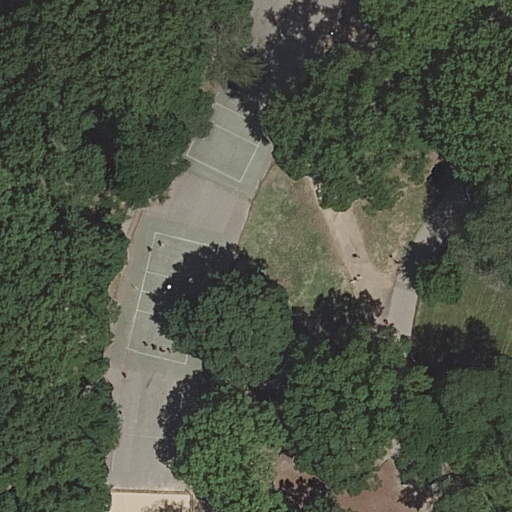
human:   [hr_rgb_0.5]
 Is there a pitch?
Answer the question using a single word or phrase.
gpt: yes

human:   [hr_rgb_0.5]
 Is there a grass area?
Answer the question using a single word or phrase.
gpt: yes

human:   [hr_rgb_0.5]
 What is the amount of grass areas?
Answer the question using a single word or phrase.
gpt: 1

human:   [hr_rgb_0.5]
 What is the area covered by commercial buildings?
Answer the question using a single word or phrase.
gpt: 0m2

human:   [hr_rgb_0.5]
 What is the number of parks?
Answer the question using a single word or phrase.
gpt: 1

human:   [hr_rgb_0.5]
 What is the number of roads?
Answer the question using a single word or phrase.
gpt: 3

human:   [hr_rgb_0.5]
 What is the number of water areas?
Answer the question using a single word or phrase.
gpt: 0

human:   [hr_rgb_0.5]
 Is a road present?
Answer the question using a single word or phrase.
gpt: yes

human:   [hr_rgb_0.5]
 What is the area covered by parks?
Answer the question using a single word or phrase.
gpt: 10627m2

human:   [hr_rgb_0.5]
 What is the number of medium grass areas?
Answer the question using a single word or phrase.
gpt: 0

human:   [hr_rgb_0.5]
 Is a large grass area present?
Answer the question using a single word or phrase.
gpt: yes

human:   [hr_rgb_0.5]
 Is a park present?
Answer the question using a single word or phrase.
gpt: yes

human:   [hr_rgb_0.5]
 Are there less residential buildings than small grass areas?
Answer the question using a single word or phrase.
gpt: no

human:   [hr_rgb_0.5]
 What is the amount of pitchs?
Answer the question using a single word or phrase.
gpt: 1

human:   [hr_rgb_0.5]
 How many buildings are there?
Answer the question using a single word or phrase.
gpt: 0

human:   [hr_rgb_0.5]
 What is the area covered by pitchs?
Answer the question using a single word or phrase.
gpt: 89m2

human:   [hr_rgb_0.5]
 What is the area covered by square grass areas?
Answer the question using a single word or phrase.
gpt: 0m2

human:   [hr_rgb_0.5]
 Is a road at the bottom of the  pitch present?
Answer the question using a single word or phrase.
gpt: no

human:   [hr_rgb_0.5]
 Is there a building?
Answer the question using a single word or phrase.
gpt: no

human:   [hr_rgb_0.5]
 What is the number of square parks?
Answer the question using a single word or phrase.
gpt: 0

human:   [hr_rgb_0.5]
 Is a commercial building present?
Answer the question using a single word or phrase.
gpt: no

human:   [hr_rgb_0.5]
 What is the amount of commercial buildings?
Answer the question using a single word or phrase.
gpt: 0

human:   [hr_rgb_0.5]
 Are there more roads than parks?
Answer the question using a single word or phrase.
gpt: yes

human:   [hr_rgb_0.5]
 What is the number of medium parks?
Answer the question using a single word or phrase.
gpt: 0

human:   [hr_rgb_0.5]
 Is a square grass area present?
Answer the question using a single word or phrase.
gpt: no

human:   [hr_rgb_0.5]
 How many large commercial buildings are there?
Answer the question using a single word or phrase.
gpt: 0

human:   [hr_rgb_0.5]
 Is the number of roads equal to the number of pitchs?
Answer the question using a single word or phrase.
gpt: no

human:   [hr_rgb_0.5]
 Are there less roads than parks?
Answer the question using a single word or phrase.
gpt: no

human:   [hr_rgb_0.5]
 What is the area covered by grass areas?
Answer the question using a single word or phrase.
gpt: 10627m2

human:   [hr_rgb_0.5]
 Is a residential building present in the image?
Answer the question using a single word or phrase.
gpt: no

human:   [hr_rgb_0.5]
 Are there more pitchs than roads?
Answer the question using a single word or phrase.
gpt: no

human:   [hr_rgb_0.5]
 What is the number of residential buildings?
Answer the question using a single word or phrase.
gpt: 0

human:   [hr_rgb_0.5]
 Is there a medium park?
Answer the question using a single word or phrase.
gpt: no

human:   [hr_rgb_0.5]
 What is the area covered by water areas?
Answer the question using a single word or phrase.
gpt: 0m2

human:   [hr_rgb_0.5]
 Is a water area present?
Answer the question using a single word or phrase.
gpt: no

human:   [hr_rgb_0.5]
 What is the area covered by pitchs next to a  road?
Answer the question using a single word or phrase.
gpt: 89m2

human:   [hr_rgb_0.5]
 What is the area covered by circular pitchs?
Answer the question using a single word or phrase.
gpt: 0m2

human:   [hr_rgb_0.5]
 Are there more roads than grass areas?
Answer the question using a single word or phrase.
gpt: yes

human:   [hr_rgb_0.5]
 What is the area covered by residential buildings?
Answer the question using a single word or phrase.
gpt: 0m2

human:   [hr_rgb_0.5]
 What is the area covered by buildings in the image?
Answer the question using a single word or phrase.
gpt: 0m2

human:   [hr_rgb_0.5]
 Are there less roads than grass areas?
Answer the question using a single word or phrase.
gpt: no

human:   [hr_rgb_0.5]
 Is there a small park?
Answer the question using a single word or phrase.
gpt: no

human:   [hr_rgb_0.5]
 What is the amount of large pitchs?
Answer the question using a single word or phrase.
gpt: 0

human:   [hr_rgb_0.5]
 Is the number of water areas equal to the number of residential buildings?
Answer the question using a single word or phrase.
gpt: yes

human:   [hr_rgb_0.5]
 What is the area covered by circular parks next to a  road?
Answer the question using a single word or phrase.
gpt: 0m2

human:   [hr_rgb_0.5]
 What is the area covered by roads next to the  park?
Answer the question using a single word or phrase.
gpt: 0m2

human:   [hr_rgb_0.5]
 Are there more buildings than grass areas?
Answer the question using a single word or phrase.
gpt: no

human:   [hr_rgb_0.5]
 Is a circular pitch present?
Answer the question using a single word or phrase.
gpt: no

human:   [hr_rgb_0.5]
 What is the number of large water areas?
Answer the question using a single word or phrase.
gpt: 0

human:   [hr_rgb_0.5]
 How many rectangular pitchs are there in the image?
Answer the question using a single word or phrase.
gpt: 1

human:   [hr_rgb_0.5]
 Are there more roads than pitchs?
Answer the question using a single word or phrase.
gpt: yes

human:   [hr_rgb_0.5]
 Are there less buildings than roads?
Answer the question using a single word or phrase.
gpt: yes

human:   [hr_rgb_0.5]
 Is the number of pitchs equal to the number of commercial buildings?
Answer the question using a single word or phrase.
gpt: no

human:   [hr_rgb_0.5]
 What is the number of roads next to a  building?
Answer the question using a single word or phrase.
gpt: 0

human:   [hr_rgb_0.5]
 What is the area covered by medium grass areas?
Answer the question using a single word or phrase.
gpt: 0m2

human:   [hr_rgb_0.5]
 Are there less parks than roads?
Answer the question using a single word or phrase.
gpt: yes

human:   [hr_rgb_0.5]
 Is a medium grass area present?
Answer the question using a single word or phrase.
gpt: no

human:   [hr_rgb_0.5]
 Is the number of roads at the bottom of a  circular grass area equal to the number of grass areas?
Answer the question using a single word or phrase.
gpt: no

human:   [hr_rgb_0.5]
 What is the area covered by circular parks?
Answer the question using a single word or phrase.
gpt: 0m2

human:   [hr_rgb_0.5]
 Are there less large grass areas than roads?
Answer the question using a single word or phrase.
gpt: yes

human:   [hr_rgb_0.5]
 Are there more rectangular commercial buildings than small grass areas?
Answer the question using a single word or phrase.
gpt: no

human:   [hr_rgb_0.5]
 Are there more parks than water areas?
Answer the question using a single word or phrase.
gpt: yes

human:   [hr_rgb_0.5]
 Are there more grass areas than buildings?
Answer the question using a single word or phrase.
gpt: yes

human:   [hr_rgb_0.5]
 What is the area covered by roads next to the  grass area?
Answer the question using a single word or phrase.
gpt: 0m2